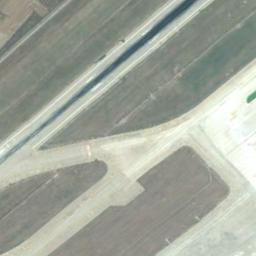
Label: runway